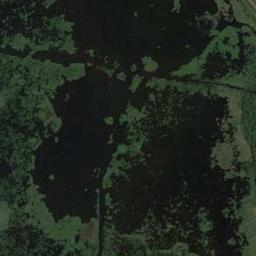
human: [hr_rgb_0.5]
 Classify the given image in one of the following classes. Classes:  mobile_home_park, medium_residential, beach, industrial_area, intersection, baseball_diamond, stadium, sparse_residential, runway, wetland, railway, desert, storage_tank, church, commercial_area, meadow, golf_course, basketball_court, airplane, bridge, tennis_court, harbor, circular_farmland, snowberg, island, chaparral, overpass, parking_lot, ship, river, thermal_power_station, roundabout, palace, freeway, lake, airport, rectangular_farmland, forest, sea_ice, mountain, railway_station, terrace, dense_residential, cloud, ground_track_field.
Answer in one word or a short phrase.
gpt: wetland